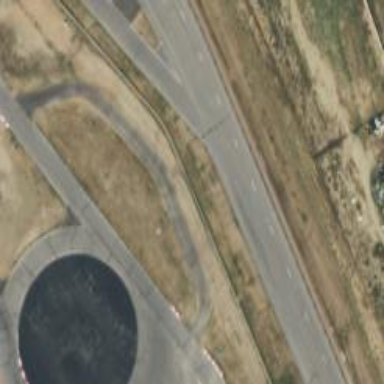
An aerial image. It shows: Motor sport raceway.